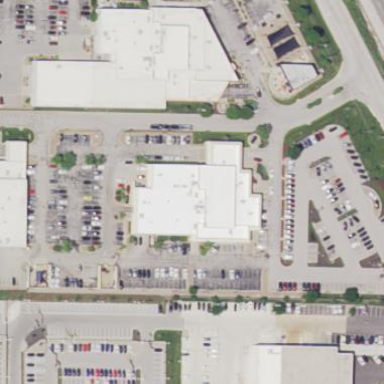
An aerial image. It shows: Shop that sells cars.